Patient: sex M, age 47
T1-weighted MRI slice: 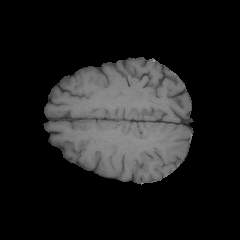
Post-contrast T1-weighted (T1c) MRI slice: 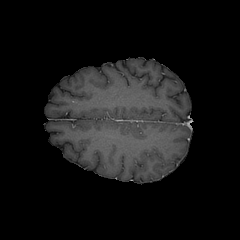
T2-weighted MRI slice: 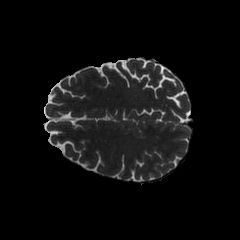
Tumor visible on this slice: no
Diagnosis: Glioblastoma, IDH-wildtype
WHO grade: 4